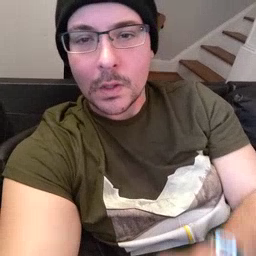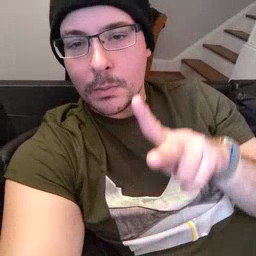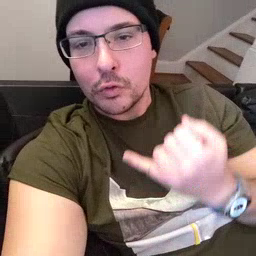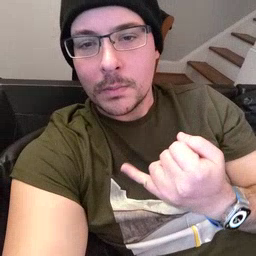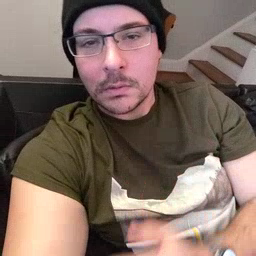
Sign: pajamas